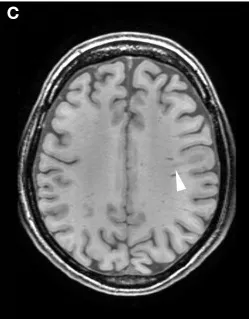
Difference in the signal intensity of a transmantle lesion across magnetic resonance imaging sequences. While spoiled gradient recalled echo image. Reveals low-intensity areas (arrowhead).
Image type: radiology (mri)